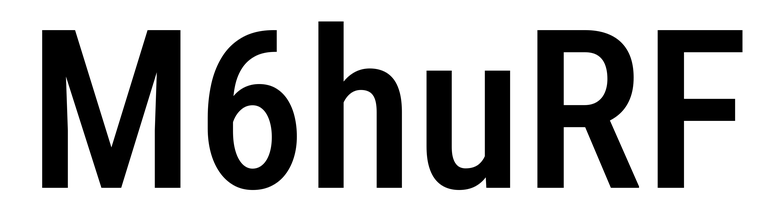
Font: Roboto_Condensed_Medium